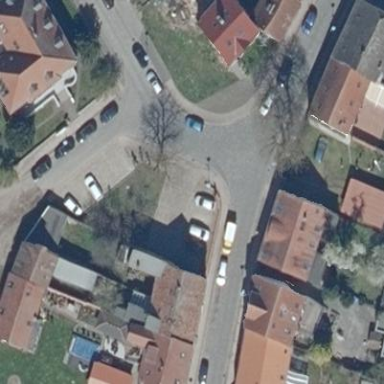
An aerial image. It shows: Parking area with surface.